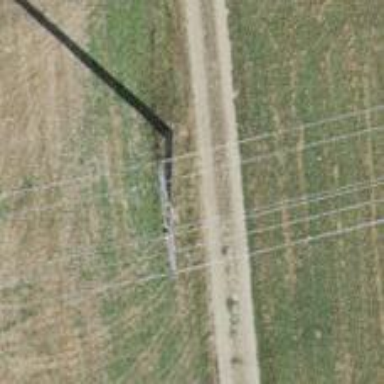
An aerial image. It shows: Power line in the image.